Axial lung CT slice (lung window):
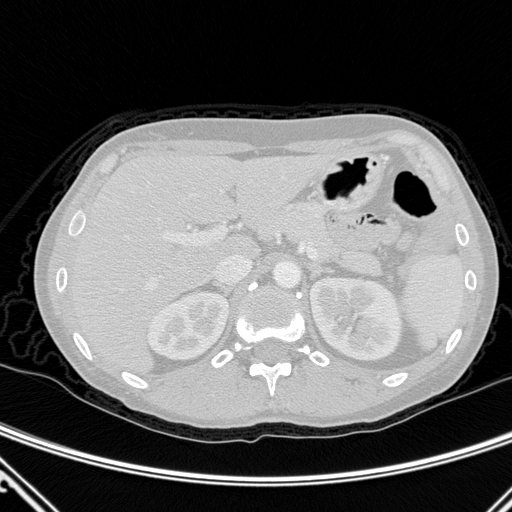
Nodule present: no